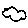
Label: cloud